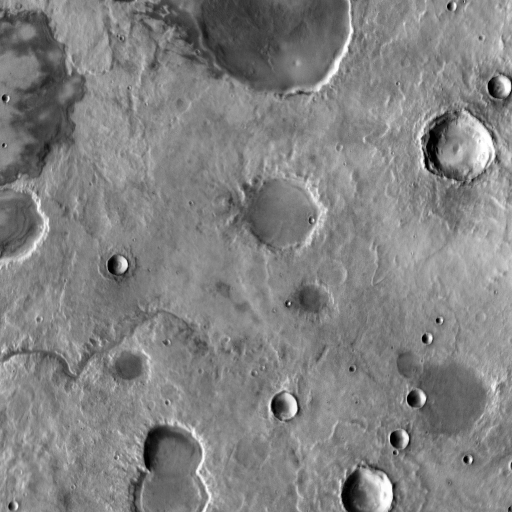
Crater classes present: Background, Other, Layered, Buried, Secondary